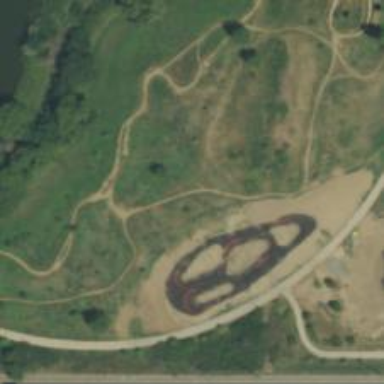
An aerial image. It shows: Cycling track designated as cycleway. It is leisure land for cycling sports.